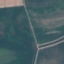
Label: AnnualCrop